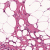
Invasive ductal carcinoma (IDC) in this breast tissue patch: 0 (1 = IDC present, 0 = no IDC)